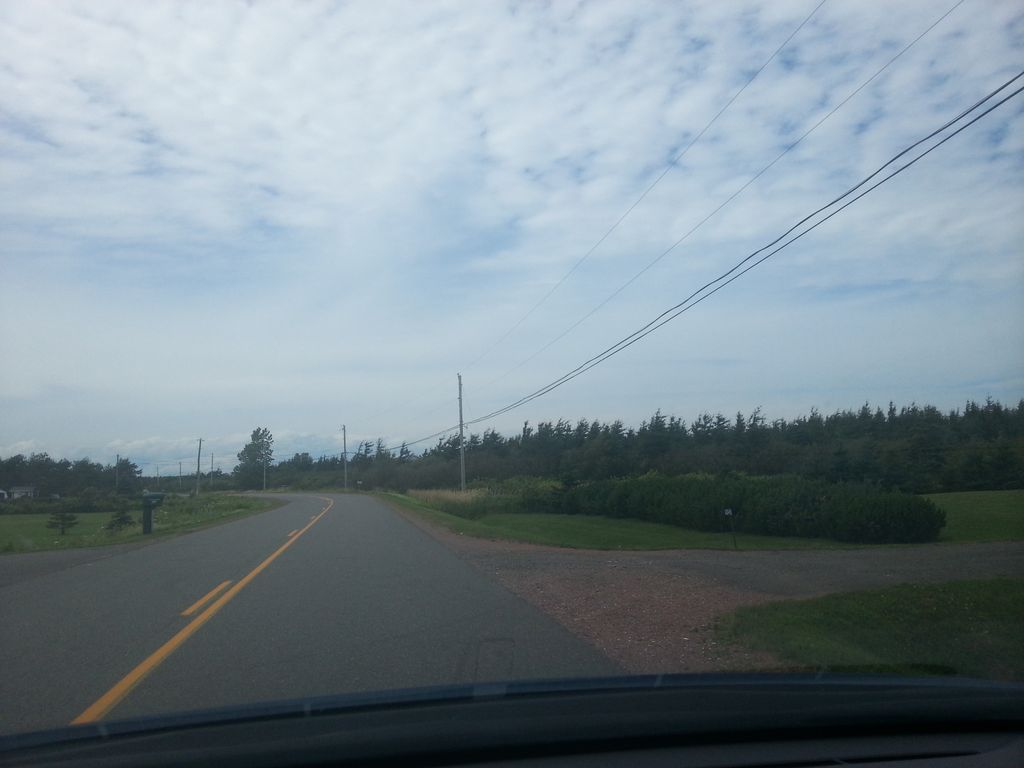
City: charlottetown